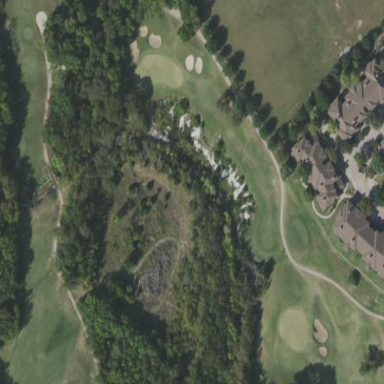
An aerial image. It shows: Sandy area is golf bunker.